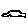
Label: car